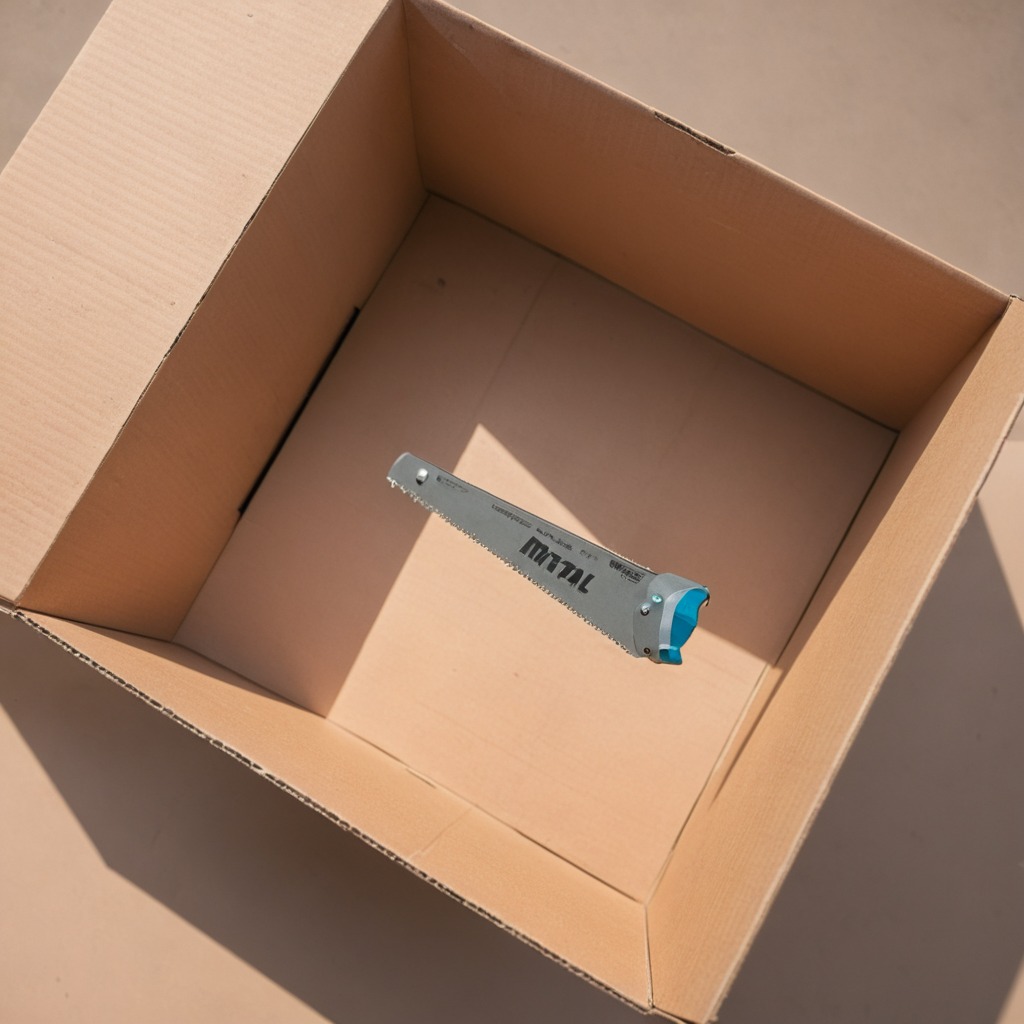
A handheld metal saw is lying on a clean dry cardboard box surface in an outdoor workshop during daytime bright natural light soft shadows slightly creased but